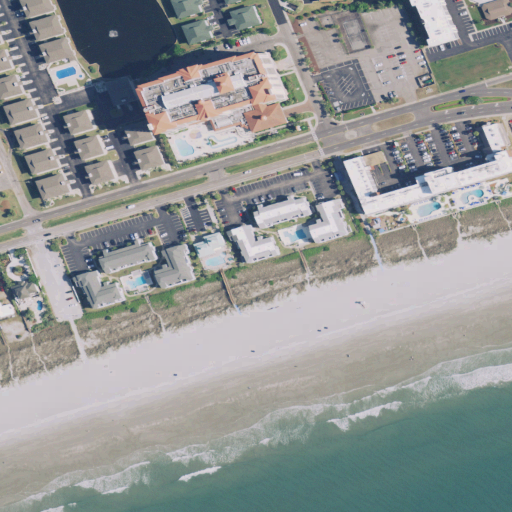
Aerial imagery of beach in South Carolina named Cherry Grove Beach containing medium intensity development, open water, barren land, high intensity development, low intensity development, grassland, and herbaceous wetlands